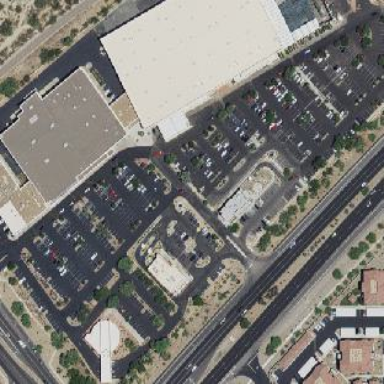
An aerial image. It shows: Retail building.